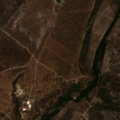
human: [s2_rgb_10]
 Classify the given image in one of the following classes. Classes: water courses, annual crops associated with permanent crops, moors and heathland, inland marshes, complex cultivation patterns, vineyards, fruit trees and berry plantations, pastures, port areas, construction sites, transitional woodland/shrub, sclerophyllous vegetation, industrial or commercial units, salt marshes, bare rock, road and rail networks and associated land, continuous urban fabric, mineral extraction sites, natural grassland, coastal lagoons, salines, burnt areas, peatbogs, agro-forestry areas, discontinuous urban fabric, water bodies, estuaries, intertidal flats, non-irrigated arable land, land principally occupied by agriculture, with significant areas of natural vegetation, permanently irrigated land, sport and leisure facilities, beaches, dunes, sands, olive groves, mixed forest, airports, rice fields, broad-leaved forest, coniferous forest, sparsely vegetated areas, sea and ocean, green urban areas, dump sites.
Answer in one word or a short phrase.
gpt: non-irrigated arable land, olive groves, complex cultivation patterns, land principally occupied by agriculture, with significant areas of natural vegetation, agro-forestry areas, broad-leaved forest